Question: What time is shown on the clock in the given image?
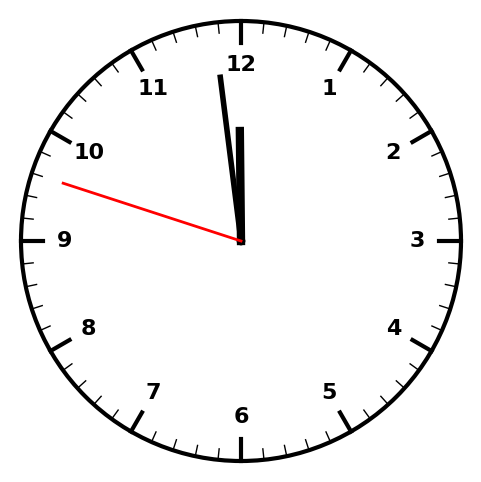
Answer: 11:58:48